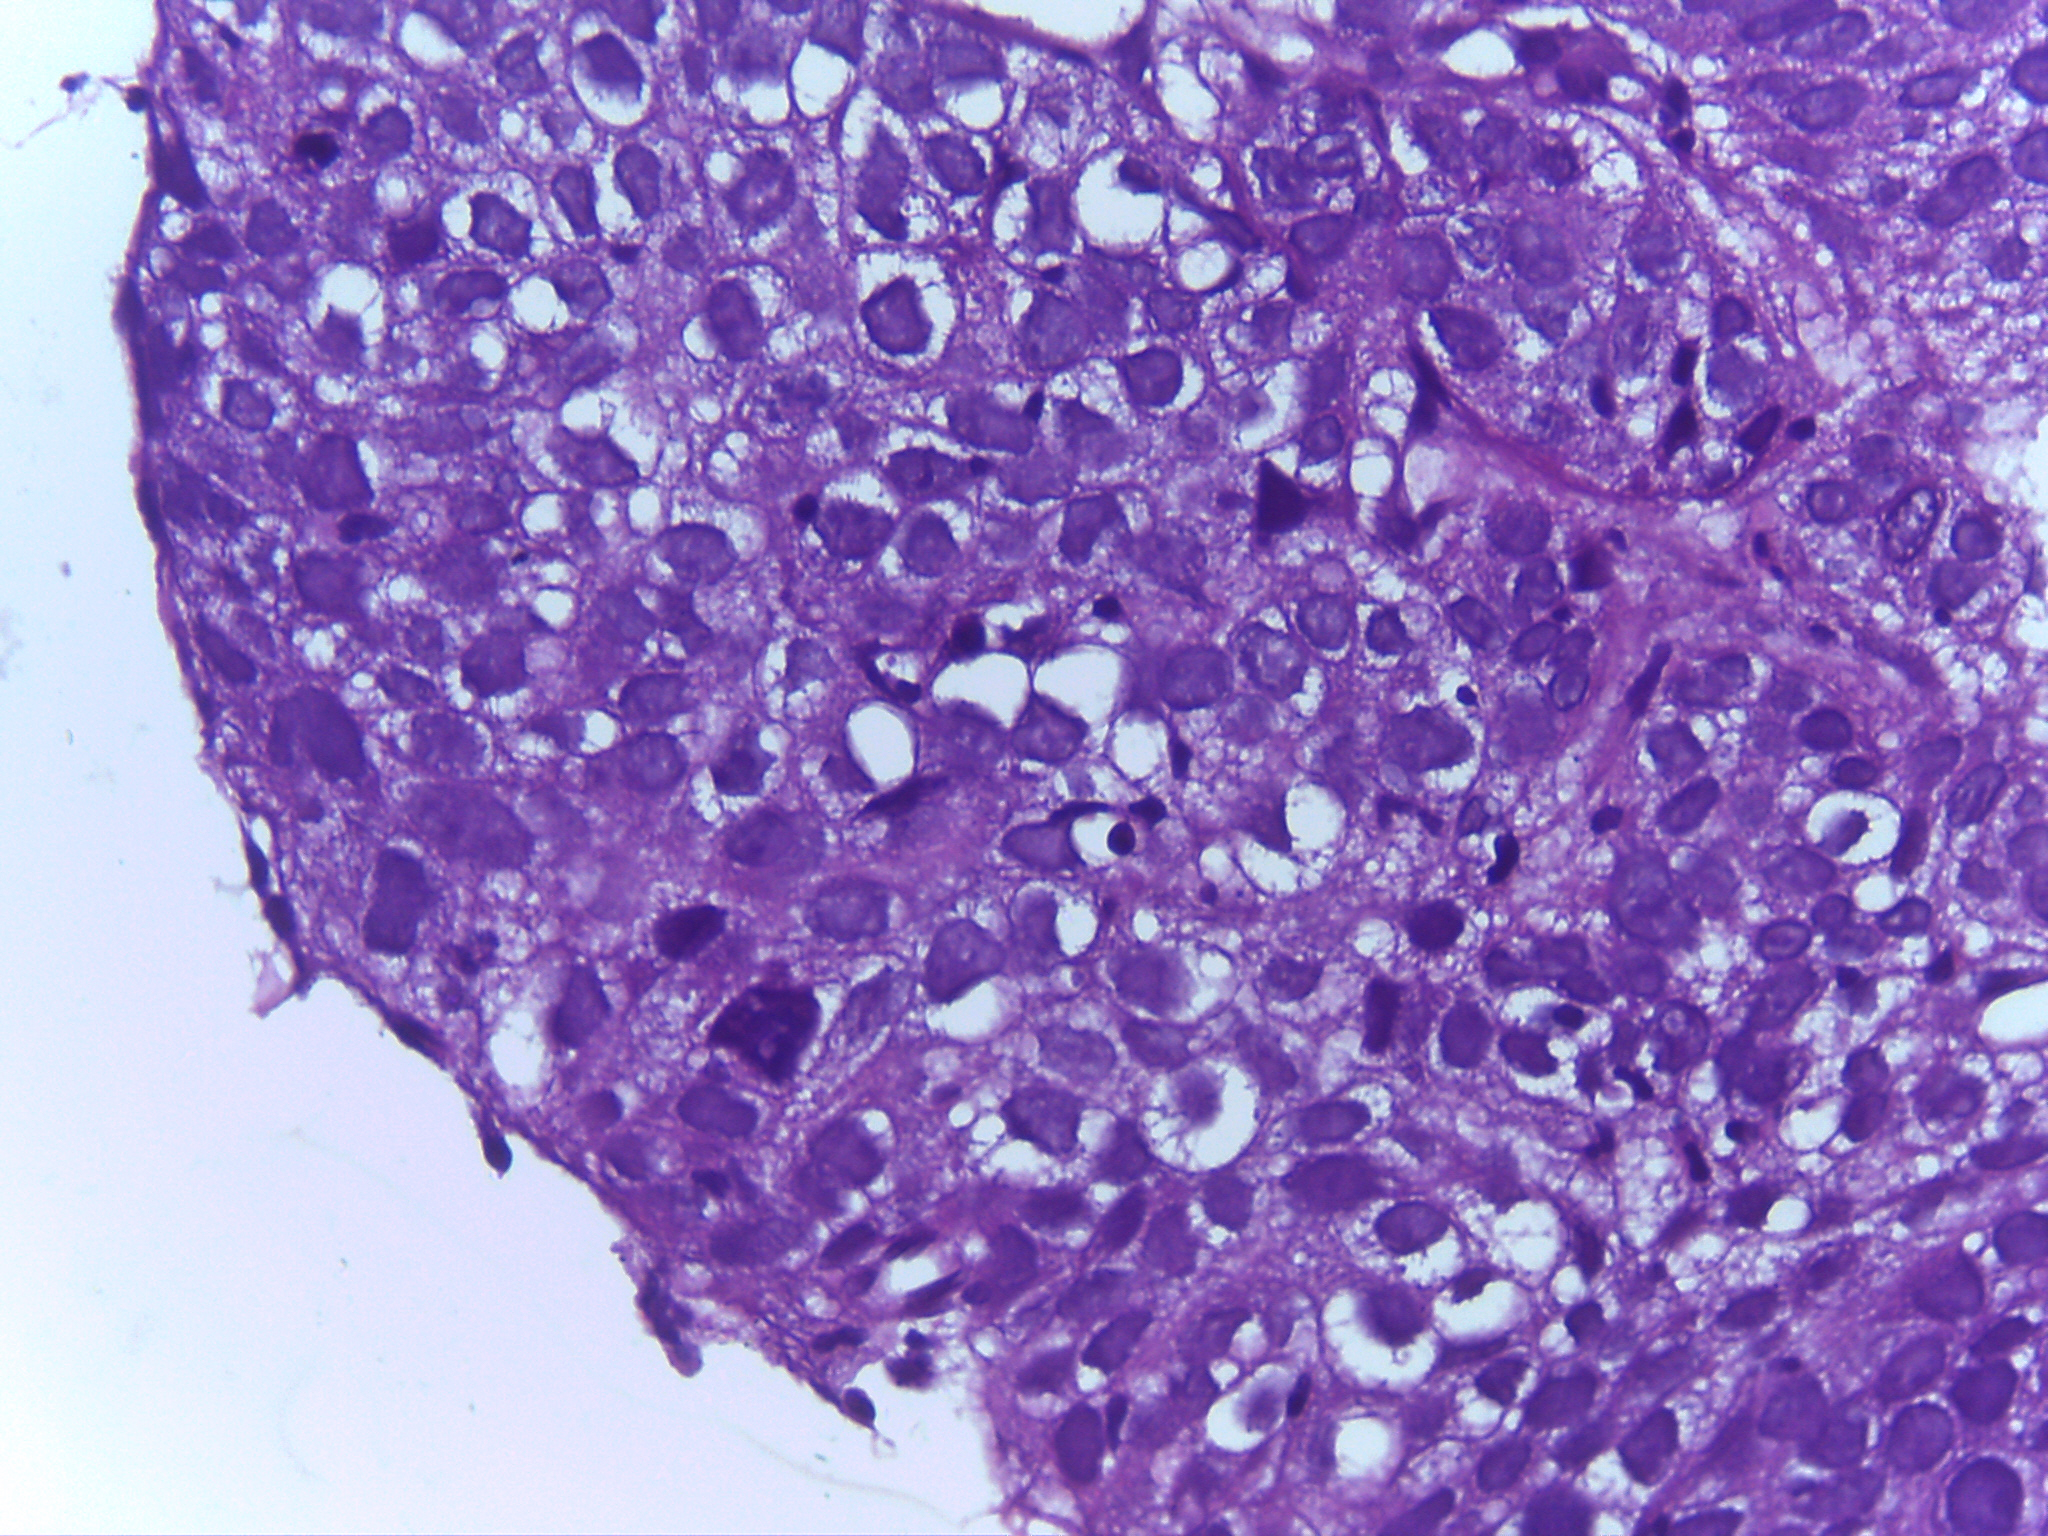
Diagnosis: OSCC